Question: I am having an issue applying a transform to a UIImageView's layer. Using the code below, I am trying to rotate this needle, but I am getting duplicate copies drawn. I have checked that there is no other place where the needle image is added, and commenting out the 'addSubview' makes neither one show up, so it is definitely drawing twice.
The needle on the left is in the position that the image view should be started at, '-20'. The needle on the right works in the aspect that it rotates and displays the correct value for the 'needleValue'. What am I doing wrong to get duplicate draws?

'''
- (UIImageView *)needle {
if (_needle == nil) {
UIImage *image = [UIImage imageNamed:@"needle.png"];
self.needle = [[[UIImageView alloc] initWithImage:image] autorelease];
[_needle sizeToFit];
[_needle setFrame:CGRectMake(floor((self.width - _needle.width)/2),
self.height - _needle.height + 68, // this - offset comes from the lowering of the numbers on the meter
_needle.width, _needle.height)];
_needle.contentMode = UIViewContentModeCenter;
_needle.autoresizingMask = UIViewAutoresizingFlexibleTopMargin|UIViewAutoresizingFlexibleLeftMargin|UIViewAutoresizingFlexibleRightMargin;
_needle.autoresizesSubviews = YES;
// CALayer's transform property is a CATransform3D.
// rotate around a vector (x, y, z) = (0, 0, 1) where positive Z points
// out of the device's screen.
_needle.layer.anchorPoint = CGPointMake(0.05,1);
[self addSubview:_needle];
}
return _needle;
}
- (void)updateNeedle {
[UIView beginAnimations:nil context:NULL]; // arguments are optional
[UIView setAnimationDuration:VU_METER_FREQUENCY];
CGFloat radAngle = [self radianAngleForValue:needleValue];
self.needle.transform = CGAffineTransformMakeRotation(radAngle);
[UIView commitAnimations];
}
'''
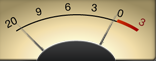
Answer: Try to make breakpoint at the line '[self addSubview:...]' and see if it got called twice. The '_needle' variable might be set to nil somewhere else?